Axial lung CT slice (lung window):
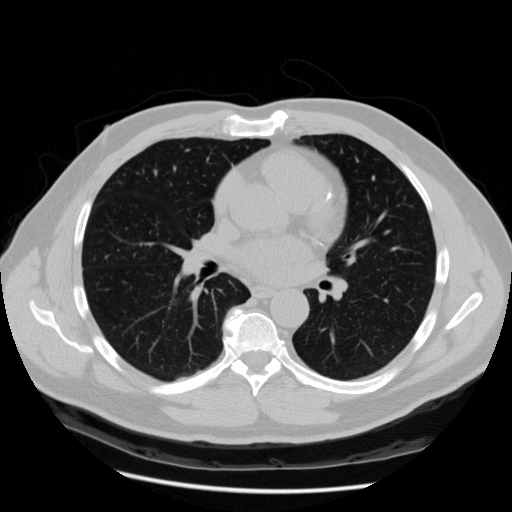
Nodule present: no